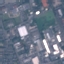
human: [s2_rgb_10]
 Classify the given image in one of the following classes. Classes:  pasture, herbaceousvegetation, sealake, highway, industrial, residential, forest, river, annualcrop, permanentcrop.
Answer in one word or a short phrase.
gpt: Industrial